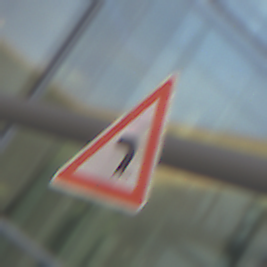
Verkehrszeichen: KurveLinks
Umgebung: Outdoor, Urban
Tageszeit: SunriseSunset
Wetter: PartlyCloudy
Licht: Natural
Jahreszeit: NotSpecified
Kontrast: MediumContrast